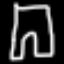
Label: pants